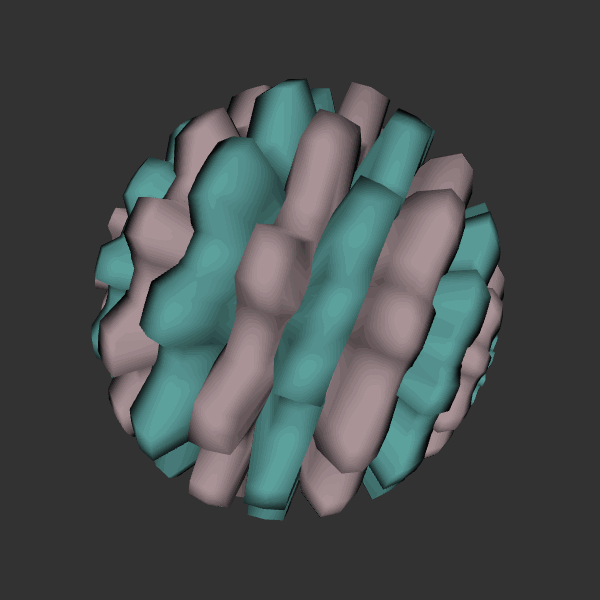
Background: dark